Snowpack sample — Snodgrass Mountain, Crested Butte, Colorado (2/4/25, 12:06 PM MST)
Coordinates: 38.923, -106.968
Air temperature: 35 °F
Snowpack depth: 80 cm
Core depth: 40 cm
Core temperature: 32 °F
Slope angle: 14°, slope face: 78°
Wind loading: low
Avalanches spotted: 0
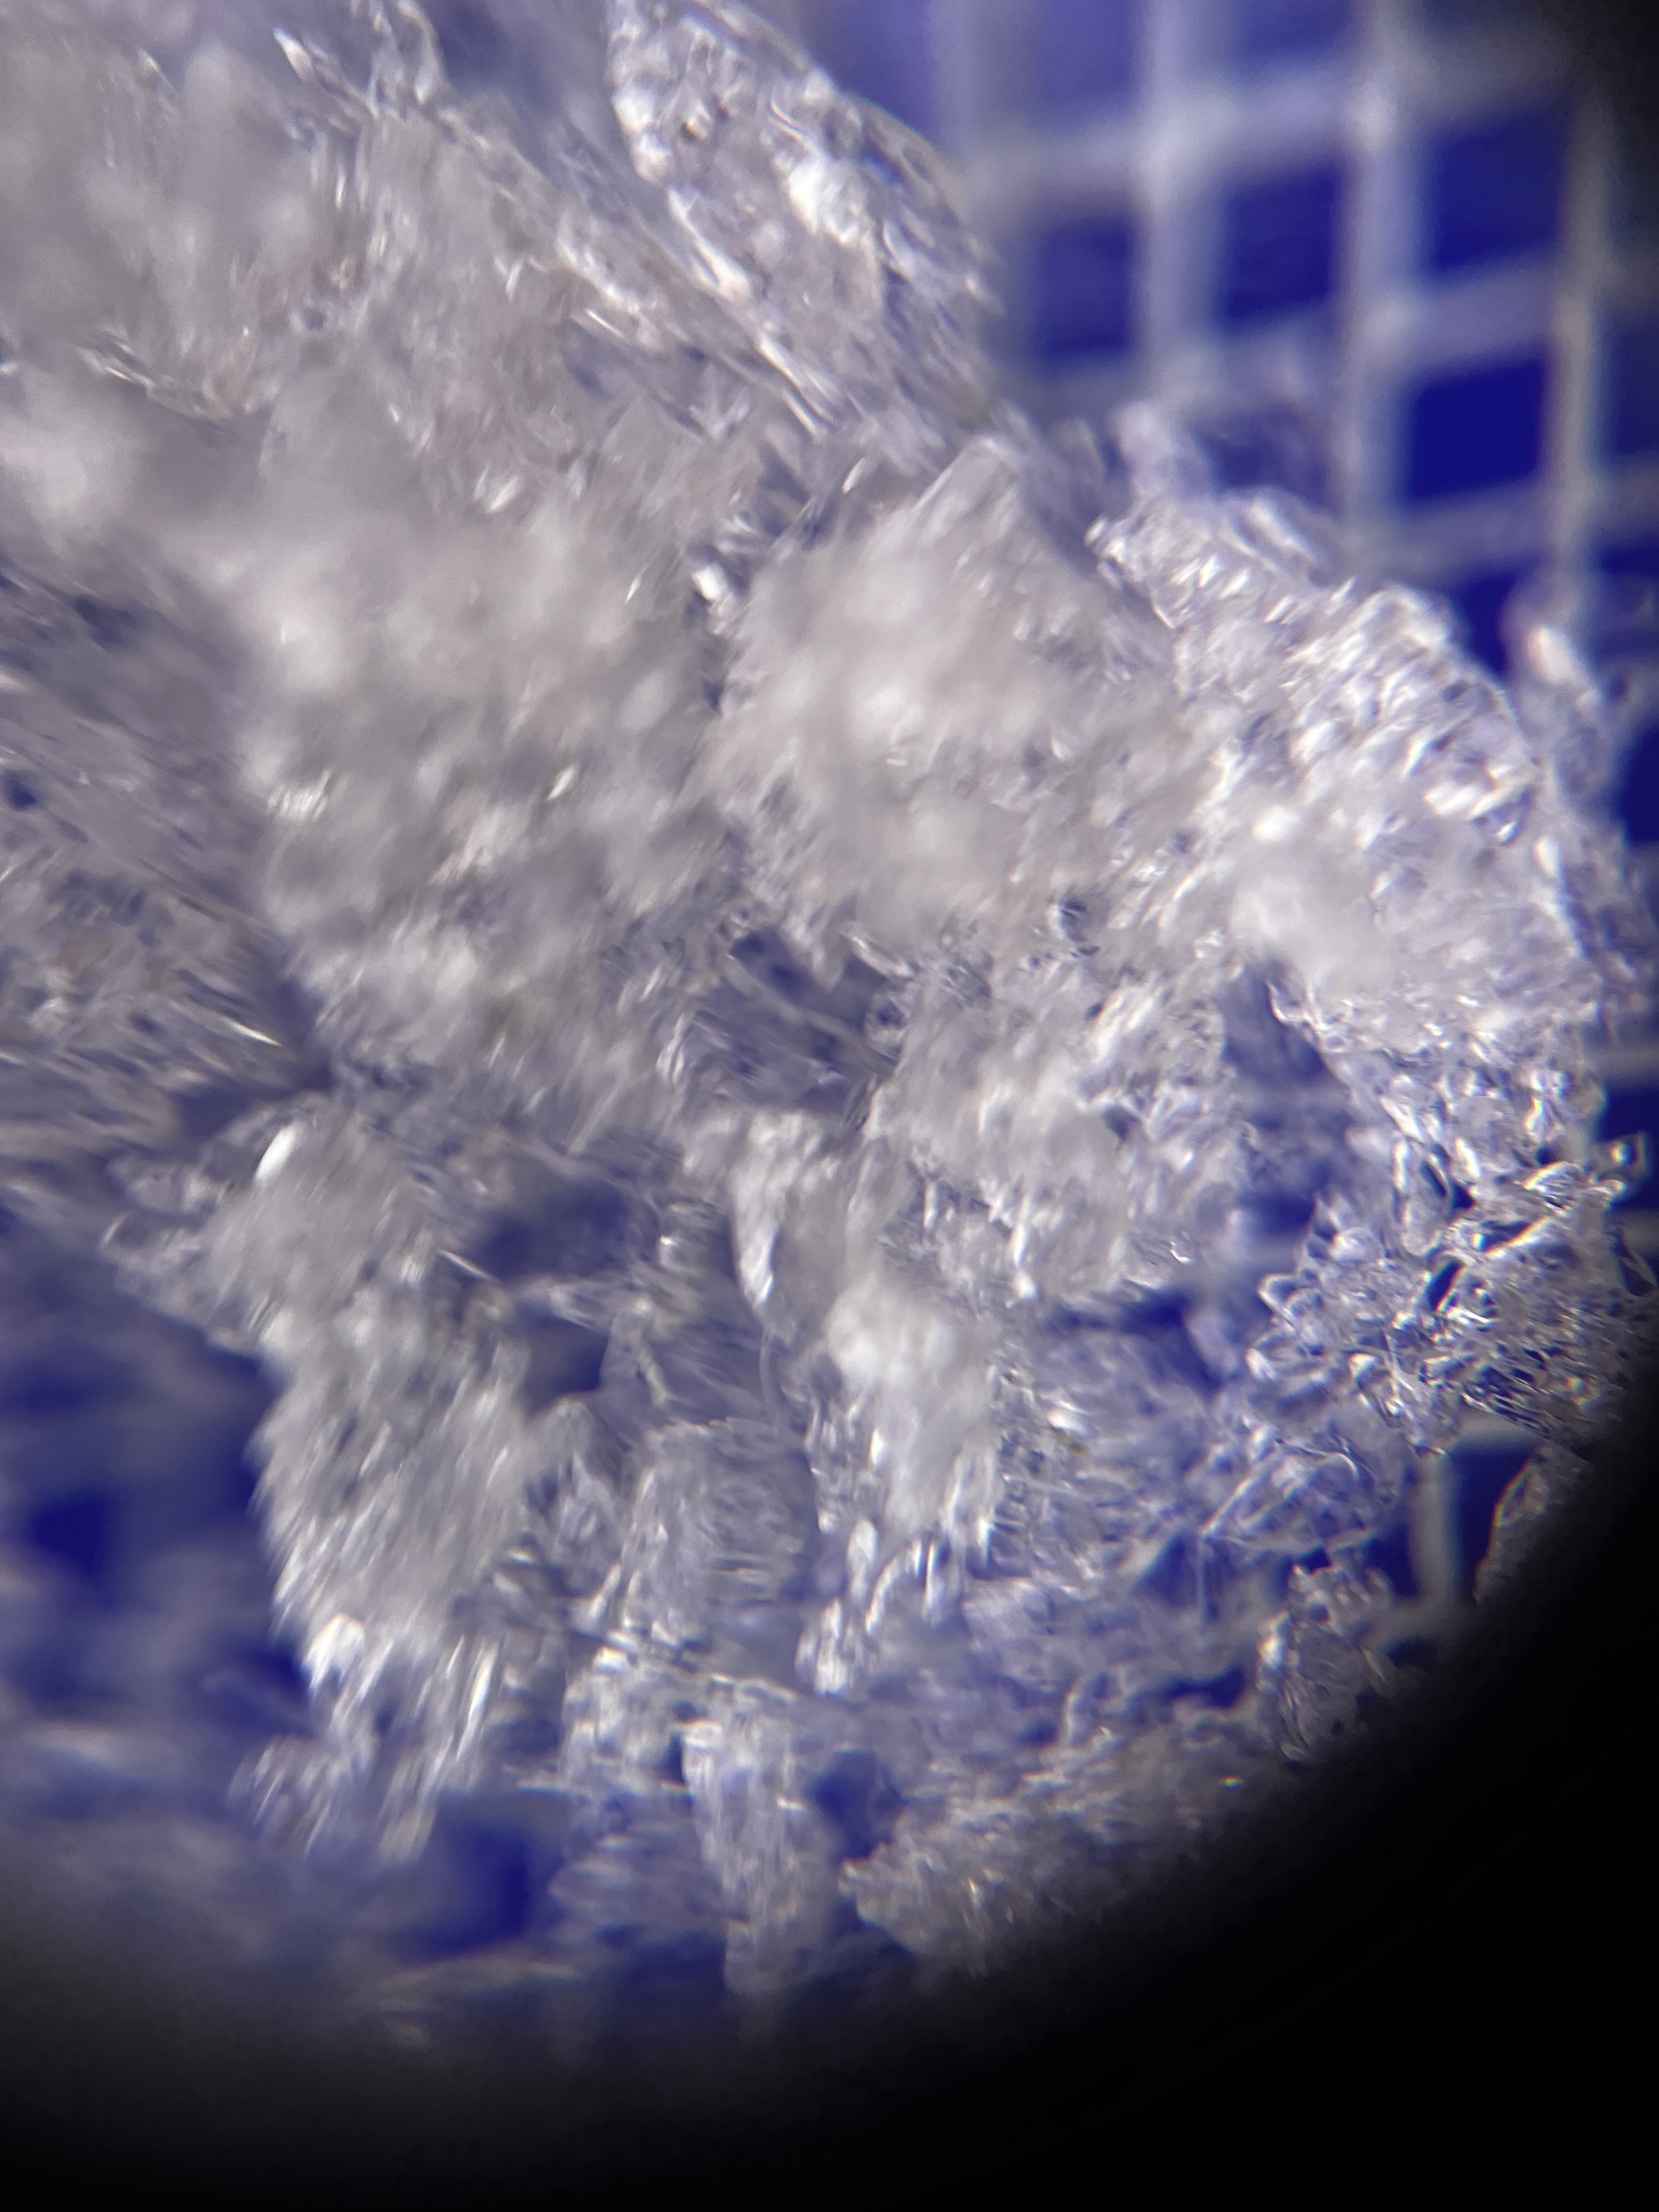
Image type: magnified_profile
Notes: No avalanches nearby, unusually warm weather for the last month reported by residents, Collected 25 yards from treeline